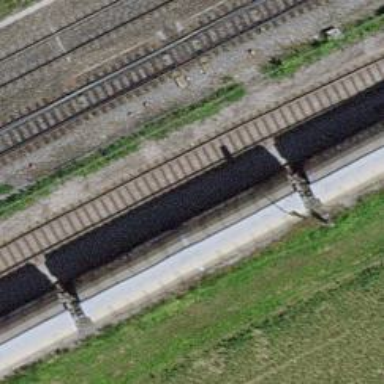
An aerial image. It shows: Single-track railway spur.